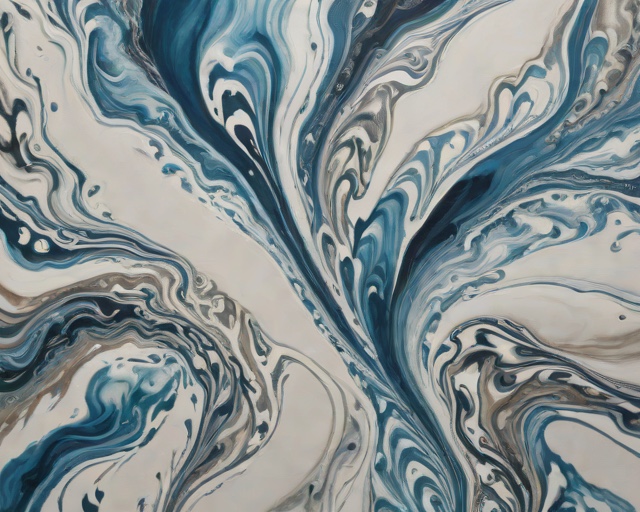
Category: Winter